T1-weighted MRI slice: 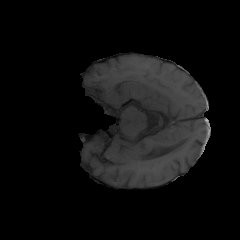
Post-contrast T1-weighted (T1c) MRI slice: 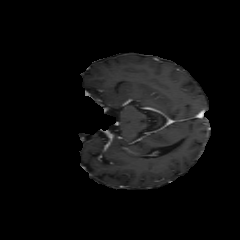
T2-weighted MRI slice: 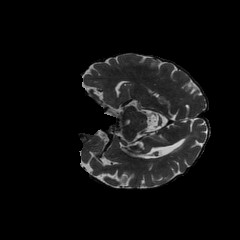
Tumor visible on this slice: no